Aerial crown-view tile of a tropical tree (Barro Colorado Island, Panama), acquired 20240918:
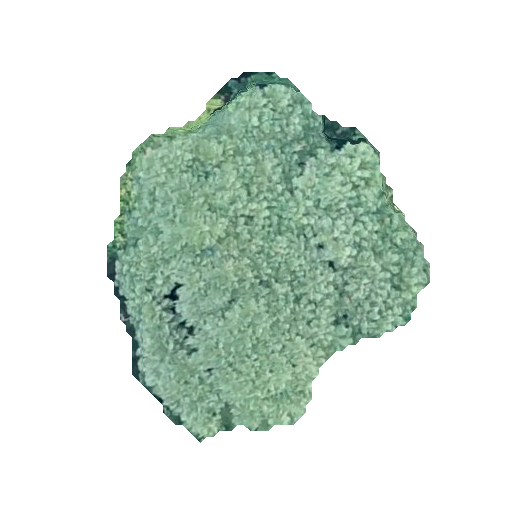
Species: Jacaranda copaia
GBIF accepted scientific name: Jacaranda copaia
Crown area: 123.42 m²